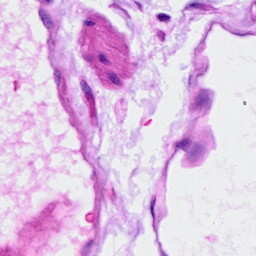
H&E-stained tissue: Ovarian